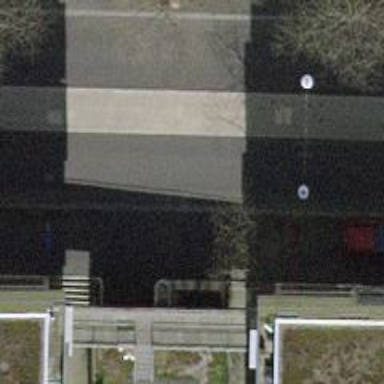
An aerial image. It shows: Paved footway with unmarked crossing.